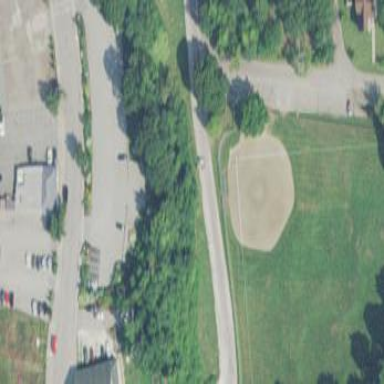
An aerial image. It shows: Baseball pitch for leisure land.